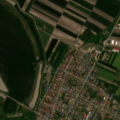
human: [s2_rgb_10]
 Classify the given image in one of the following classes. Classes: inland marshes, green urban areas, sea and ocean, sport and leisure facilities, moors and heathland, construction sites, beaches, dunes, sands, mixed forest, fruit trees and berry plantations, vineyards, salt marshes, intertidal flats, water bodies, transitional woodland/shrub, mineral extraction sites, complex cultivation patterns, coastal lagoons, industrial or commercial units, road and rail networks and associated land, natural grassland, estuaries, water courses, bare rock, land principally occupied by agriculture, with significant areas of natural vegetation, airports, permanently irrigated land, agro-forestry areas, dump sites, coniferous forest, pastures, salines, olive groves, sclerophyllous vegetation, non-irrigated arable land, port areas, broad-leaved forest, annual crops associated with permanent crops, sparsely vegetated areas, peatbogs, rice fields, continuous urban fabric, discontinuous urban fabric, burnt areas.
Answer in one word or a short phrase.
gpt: discontinuous urban fabric, non-irrigated arable land, complex cultivation patterns, land principally occupied by agriculture, with significant areas of natural vegetation